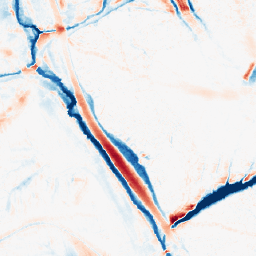
Category: morphological
Decomposition family: morphological_ellipse
Decomposition parameters: operation: average
width: 20
height: 30
Upsampling method: nearest
Upsampling parameters: scale: 2
Upsampling scale: 2